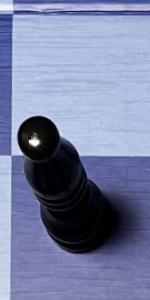
Label: Bishop_Black